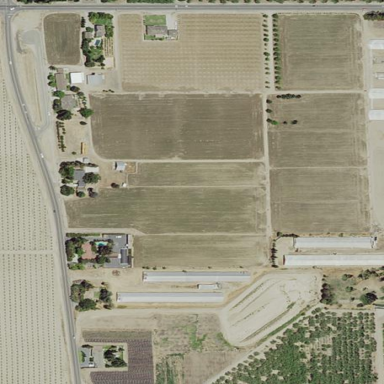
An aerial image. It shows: Farmyard area.